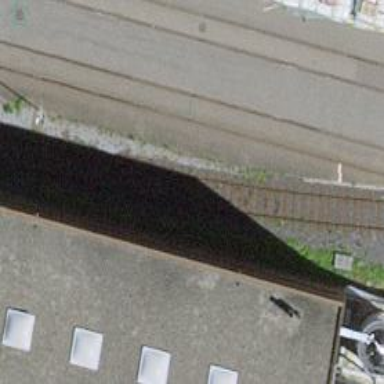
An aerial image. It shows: Single railway spur track.